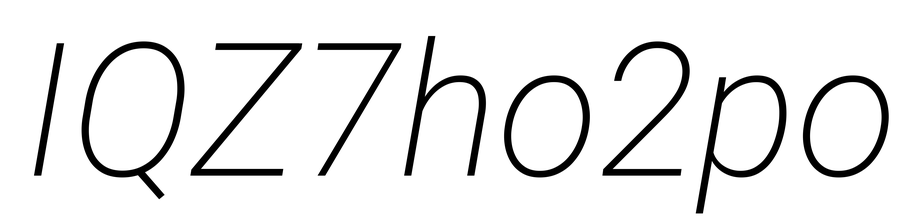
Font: Roboto-Italic_ExtraLight_Italic